Question: At each time, any colored ball can be exchanged with the white ball. How many such exchanges are needed at least to make all the red balls arranged in front of the green balls (white ball positions are arbitrary)?
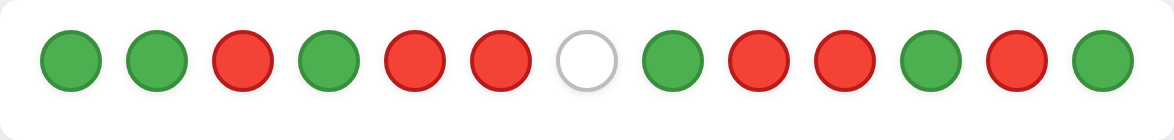
Answer: 6